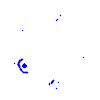
Particle: kaon